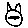
Label: cat